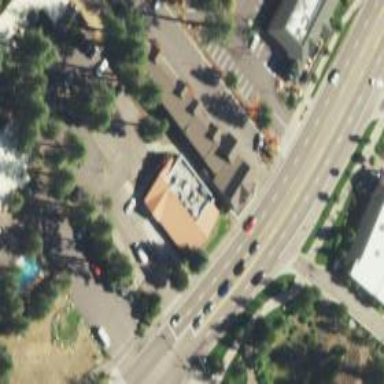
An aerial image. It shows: Building that is motel.